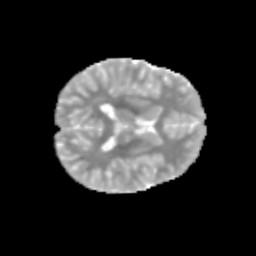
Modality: MD
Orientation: axial
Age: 10
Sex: female
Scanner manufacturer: siemens
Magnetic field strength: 3 T
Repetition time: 3.8 s
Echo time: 0.07 s